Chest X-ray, PA view. Patient: 76 years old, sex M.
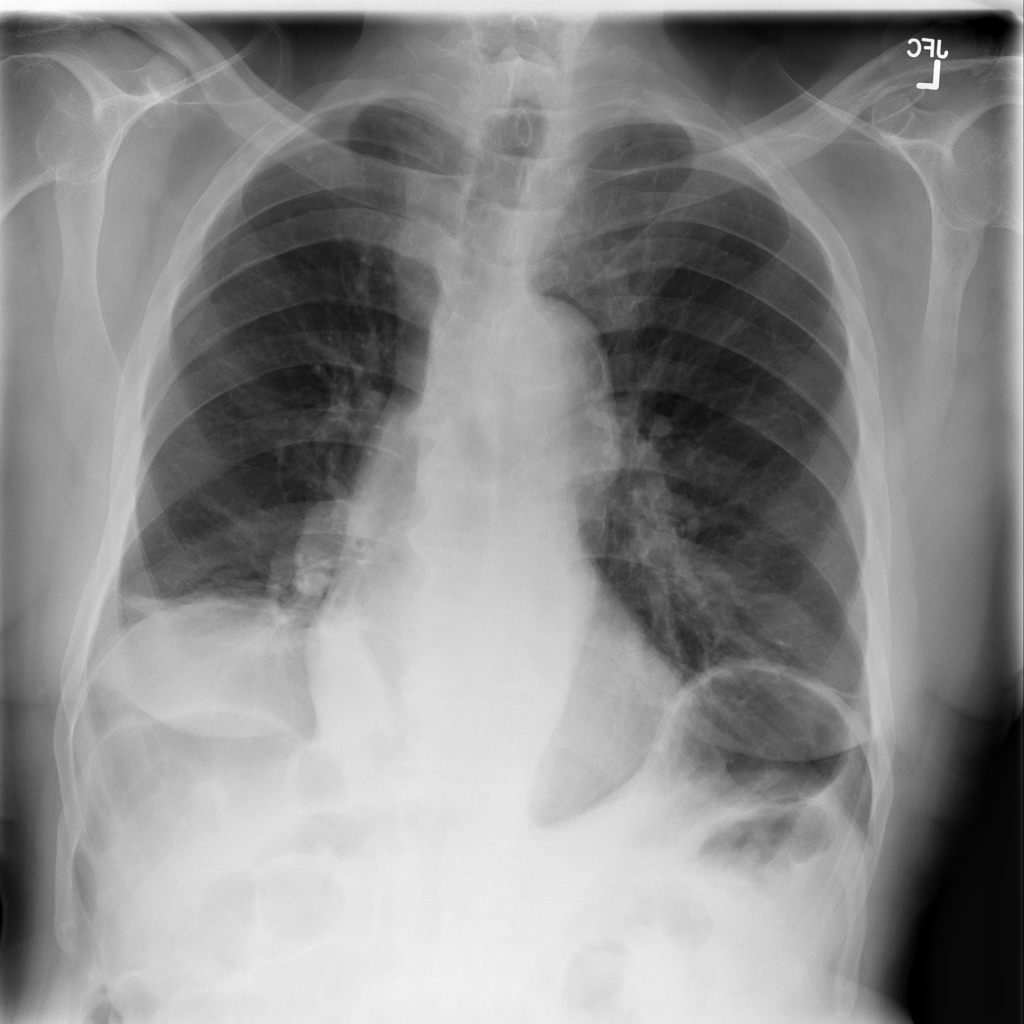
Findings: Atelectasis